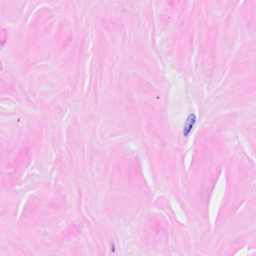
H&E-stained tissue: Breast